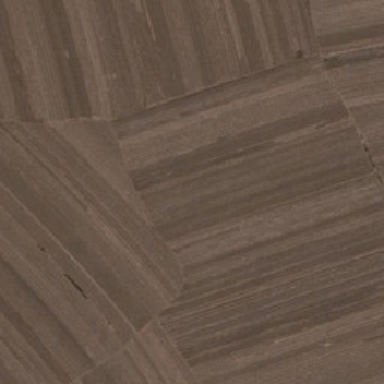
Pale brown farmland is like striped boards .